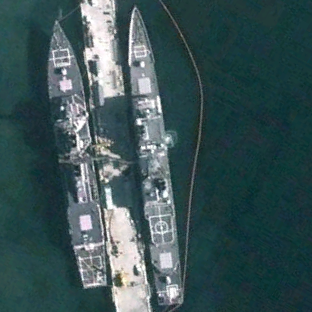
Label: cruiser